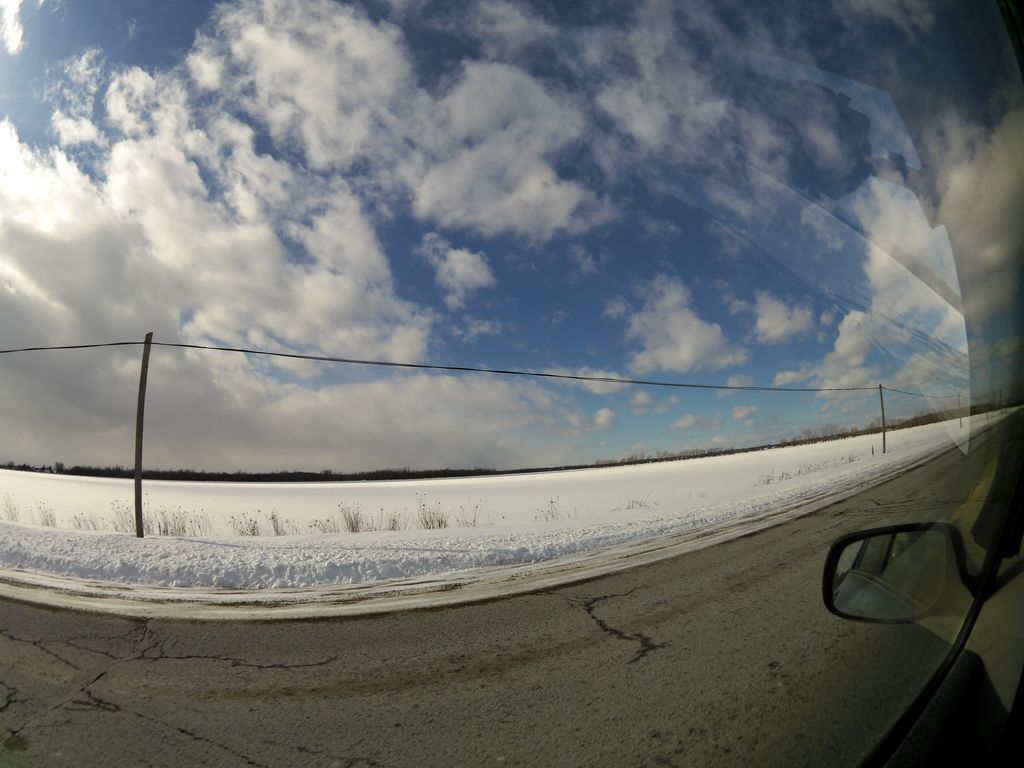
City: ottawa-gatineau